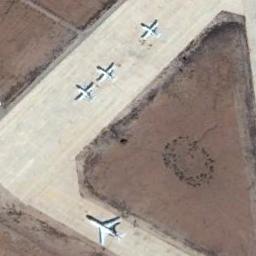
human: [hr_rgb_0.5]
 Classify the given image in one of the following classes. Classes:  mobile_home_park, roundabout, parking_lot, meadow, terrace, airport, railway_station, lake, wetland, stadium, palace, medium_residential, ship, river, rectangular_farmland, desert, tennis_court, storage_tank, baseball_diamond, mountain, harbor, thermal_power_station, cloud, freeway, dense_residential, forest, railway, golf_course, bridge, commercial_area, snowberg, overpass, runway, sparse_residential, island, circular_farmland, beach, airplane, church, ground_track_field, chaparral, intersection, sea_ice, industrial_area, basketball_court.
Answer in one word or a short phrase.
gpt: airplane